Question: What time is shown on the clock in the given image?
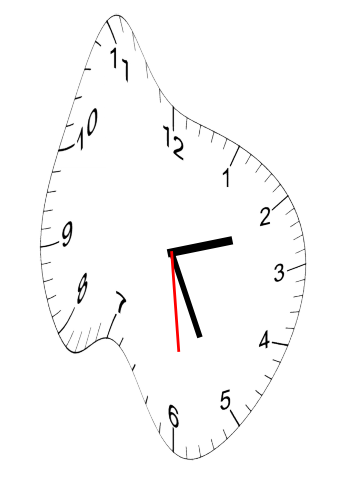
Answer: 02:25:29